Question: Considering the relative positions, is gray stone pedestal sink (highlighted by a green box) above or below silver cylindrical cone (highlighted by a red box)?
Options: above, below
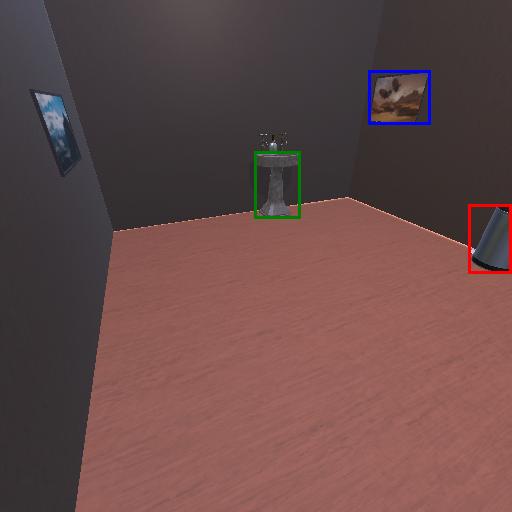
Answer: above